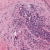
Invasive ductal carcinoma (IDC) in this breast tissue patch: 0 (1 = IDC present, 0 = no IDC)